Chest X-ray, AP view. Patient: 13 years old, sex M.
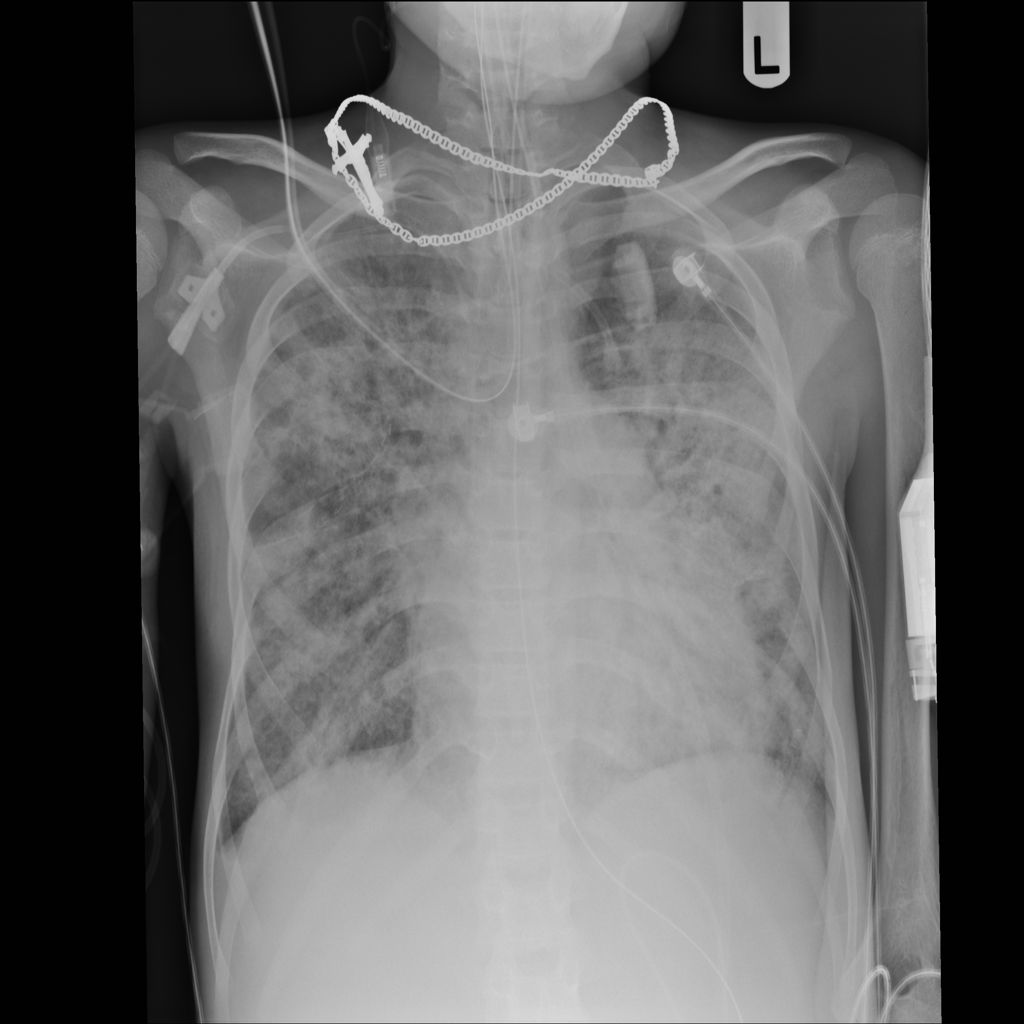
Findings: Consolidation